Interaction volume radius: 5 \u00c5
Interaction volume height: 15 \u00c5
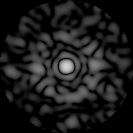
Disorder parameter: 0.8707